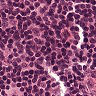
Metastatic tissue present: no